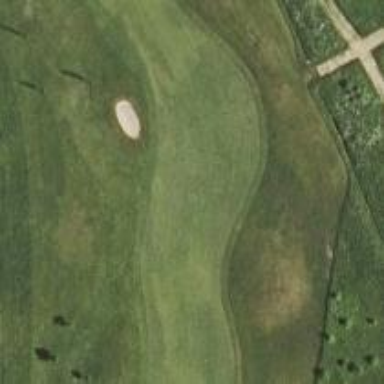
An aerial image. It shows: View of golf hole.